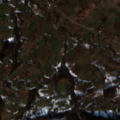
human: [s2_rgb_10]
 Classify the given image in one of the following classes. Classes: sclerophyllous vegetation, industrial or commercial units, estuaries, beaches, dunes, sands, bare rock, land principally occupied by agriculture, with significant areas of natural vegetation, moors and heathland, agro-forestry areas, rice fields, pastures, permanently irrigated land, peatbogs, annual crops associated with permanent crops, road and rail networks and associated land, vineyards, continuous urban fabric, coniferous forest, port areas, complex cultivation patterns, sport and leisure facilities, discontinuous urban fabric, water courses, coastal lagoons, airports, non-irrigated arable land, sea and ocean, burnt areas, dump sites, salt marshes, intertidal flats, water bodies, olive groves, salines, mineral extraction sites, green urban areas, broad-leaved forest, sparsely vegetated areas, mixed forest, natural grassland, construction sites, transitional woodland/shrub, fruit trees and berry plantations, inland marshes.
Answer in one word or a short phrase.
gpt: complex cultivation patterns, land principally occupied by agriculture, with significant areas of natural vegetation, broad-leaved forest